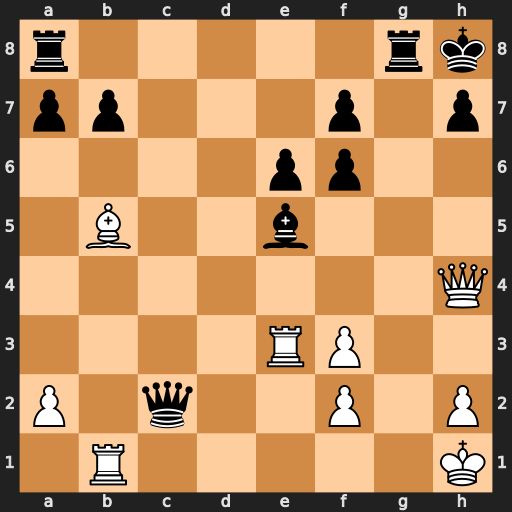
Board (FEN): r5rk/pp3p1p/4pp2/1B2b3/7Q/4RP2/P1q2P1P/1R5K
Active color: w
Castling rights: -
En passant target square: -
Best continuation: Bd3 Qxb1+ Bxb1